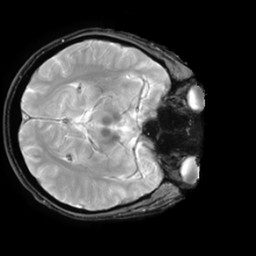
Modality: T2starw
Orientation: axial
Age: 48
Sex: male
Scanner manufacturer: ge
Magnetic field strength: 3 T
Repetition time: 0.65 s
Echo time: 0.02 s